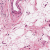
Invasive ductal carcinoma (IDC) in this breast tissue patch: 0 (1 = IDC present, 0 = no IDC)